Field crop: tomato
Growth stage: 1
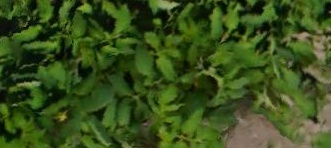
Species: tomato